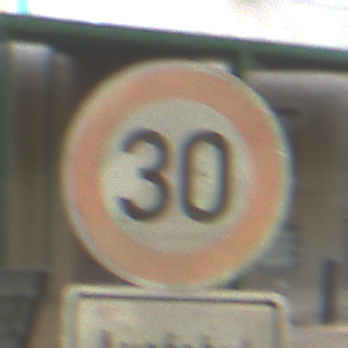
Verkehrszeichen: Geschwindigkeit30
Zusatzzeichen unten: HinweiseAufGefahrenDurchVerbaleAngabe5
Umgebung: Roofed, Special
Tageszeit: MorningAfternoon
Wetter: NotSpecified
Licht: Artificial
Jahreszeit: NotSpecified
Kontrast: MediumContrast